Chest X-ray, PA view. Patient: 38 years old, sex M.
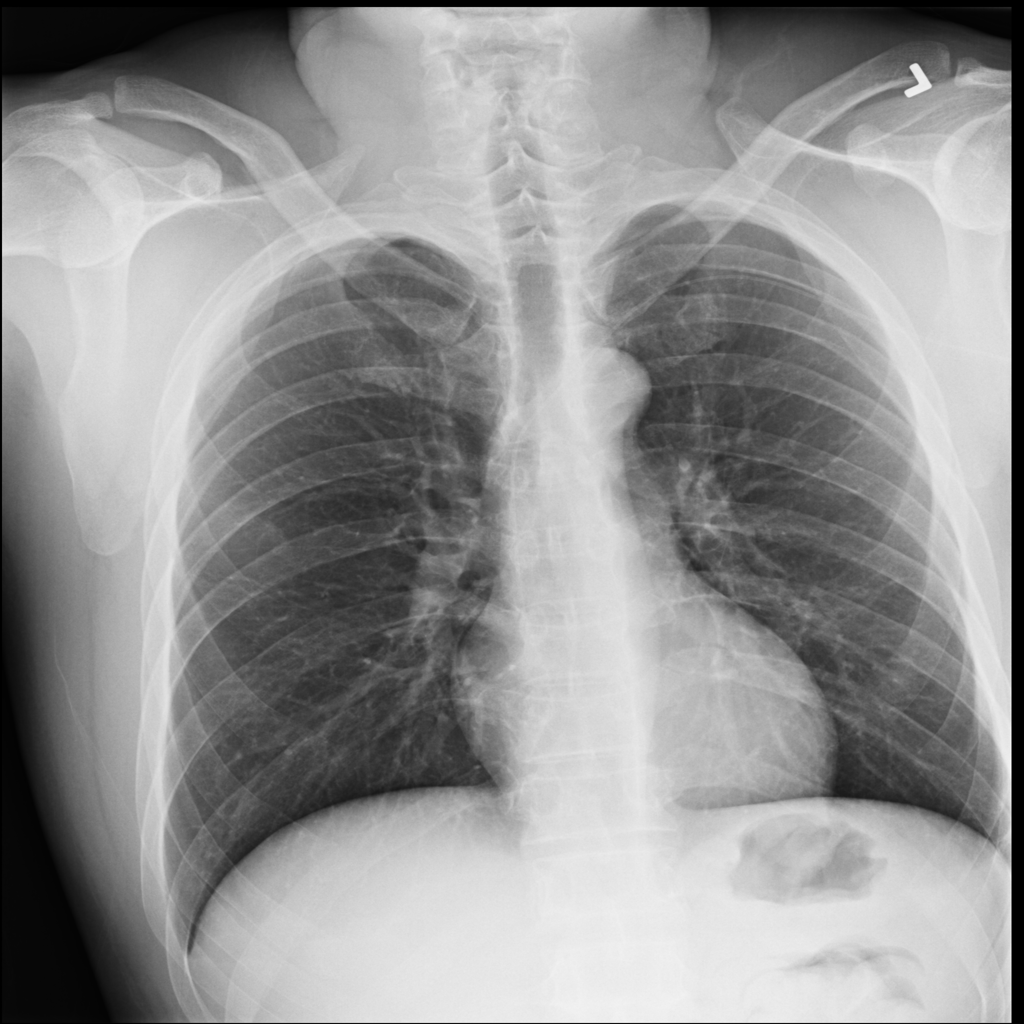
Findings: No Finding